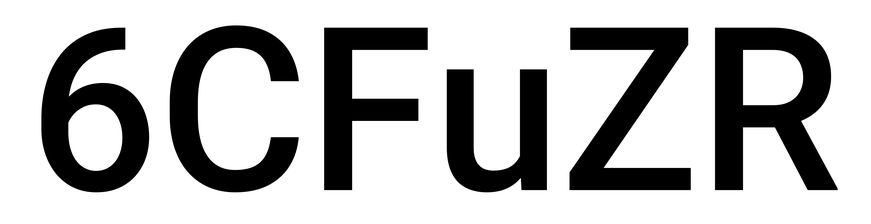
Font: Roboto_Medium